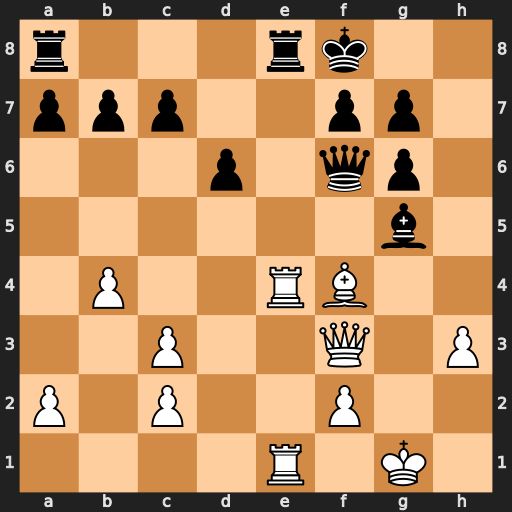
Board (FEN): r3rk2/ppp2pp1/3p1qp1/6b1/1P2RB2/2P2Q1P/P1P2P2/4R1K1
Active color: w
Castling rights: -
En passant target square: -
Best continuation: Rxe8+ Rxe8 Rxe8+ Kxe8 Qe3+ Kd7 Bxg5